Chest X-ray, AP view. Patient: 44 years old, sex M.
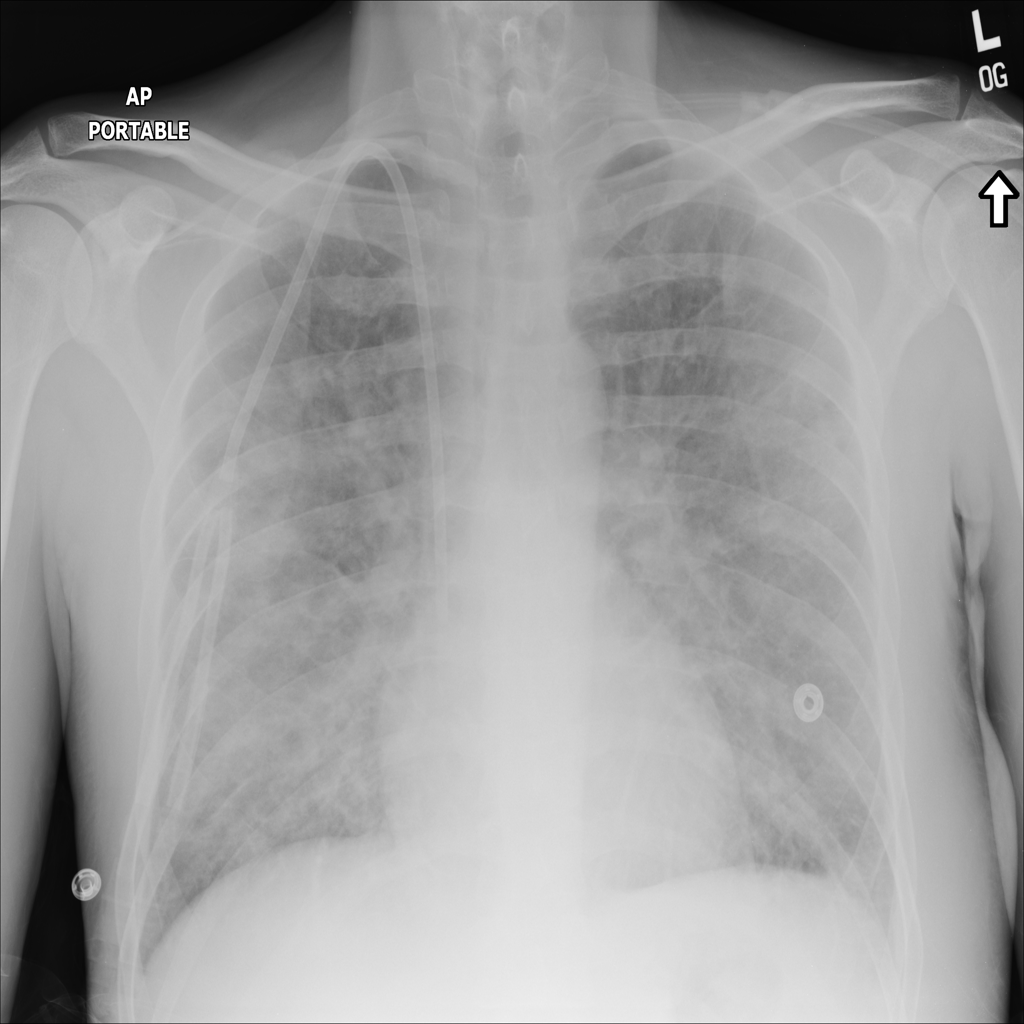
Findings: Edema